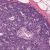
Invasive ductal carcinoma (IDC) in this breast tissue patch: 0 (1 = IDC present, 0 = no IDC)